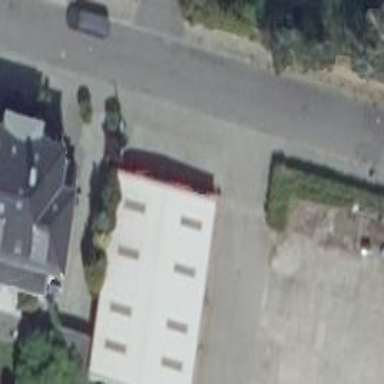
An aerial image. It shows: Group of garages.